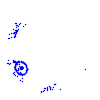
Particle: proton